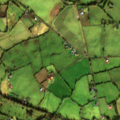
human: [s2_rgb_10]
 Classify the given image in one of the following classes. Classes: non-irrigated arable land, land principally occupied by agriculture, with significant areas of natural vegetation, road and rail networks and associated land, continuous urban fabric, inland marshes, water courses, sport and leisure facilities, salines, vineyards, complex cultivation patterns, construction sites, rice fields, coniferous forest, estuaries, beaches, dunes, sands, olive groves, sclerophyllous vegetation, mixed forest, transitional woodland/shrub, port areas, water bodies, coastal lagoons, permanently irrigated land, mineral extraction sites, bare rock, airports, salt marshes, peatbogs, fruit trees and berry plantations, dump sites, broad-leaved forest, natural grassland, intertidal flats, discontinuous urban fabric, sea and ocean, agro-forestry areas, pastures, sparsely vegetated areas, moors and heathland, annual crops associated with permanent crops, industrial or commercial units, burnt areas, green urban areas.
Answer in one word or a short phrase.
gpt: pastures